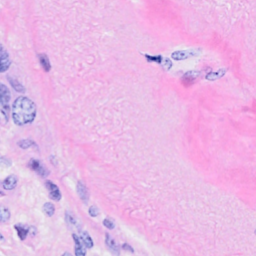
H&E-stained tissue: Breast